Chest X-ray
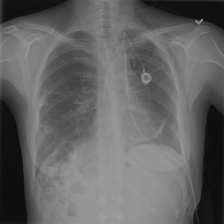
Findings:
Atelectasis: negative
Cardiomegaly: negative
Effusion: negative
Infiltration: negative
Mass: negative
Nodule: negative
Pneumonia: negative
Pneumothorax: negative
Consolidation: negative
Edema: negative
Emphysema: negative
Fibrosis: negative
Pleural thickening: negative
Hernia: negative